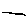
Label: line